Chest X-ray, AP view. Patient: 27 years old, sex F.
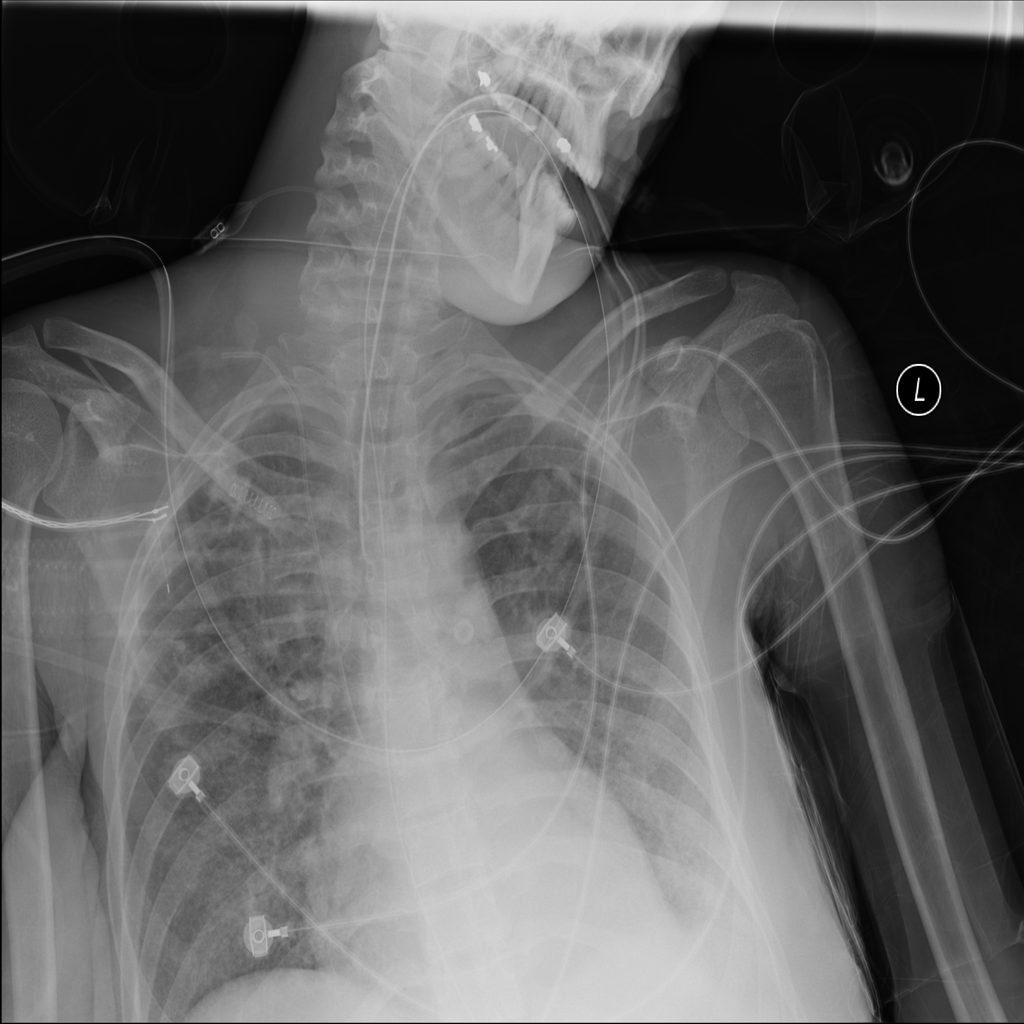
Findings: Edema, Effusion